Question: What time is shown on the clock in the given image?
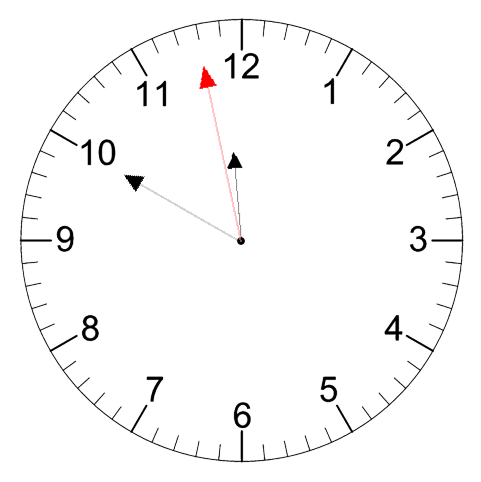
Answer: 11:49:58